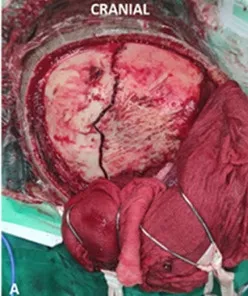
Coronal suture diastasis.
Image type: medical_photograph (other_medical_photograph)